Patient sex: M
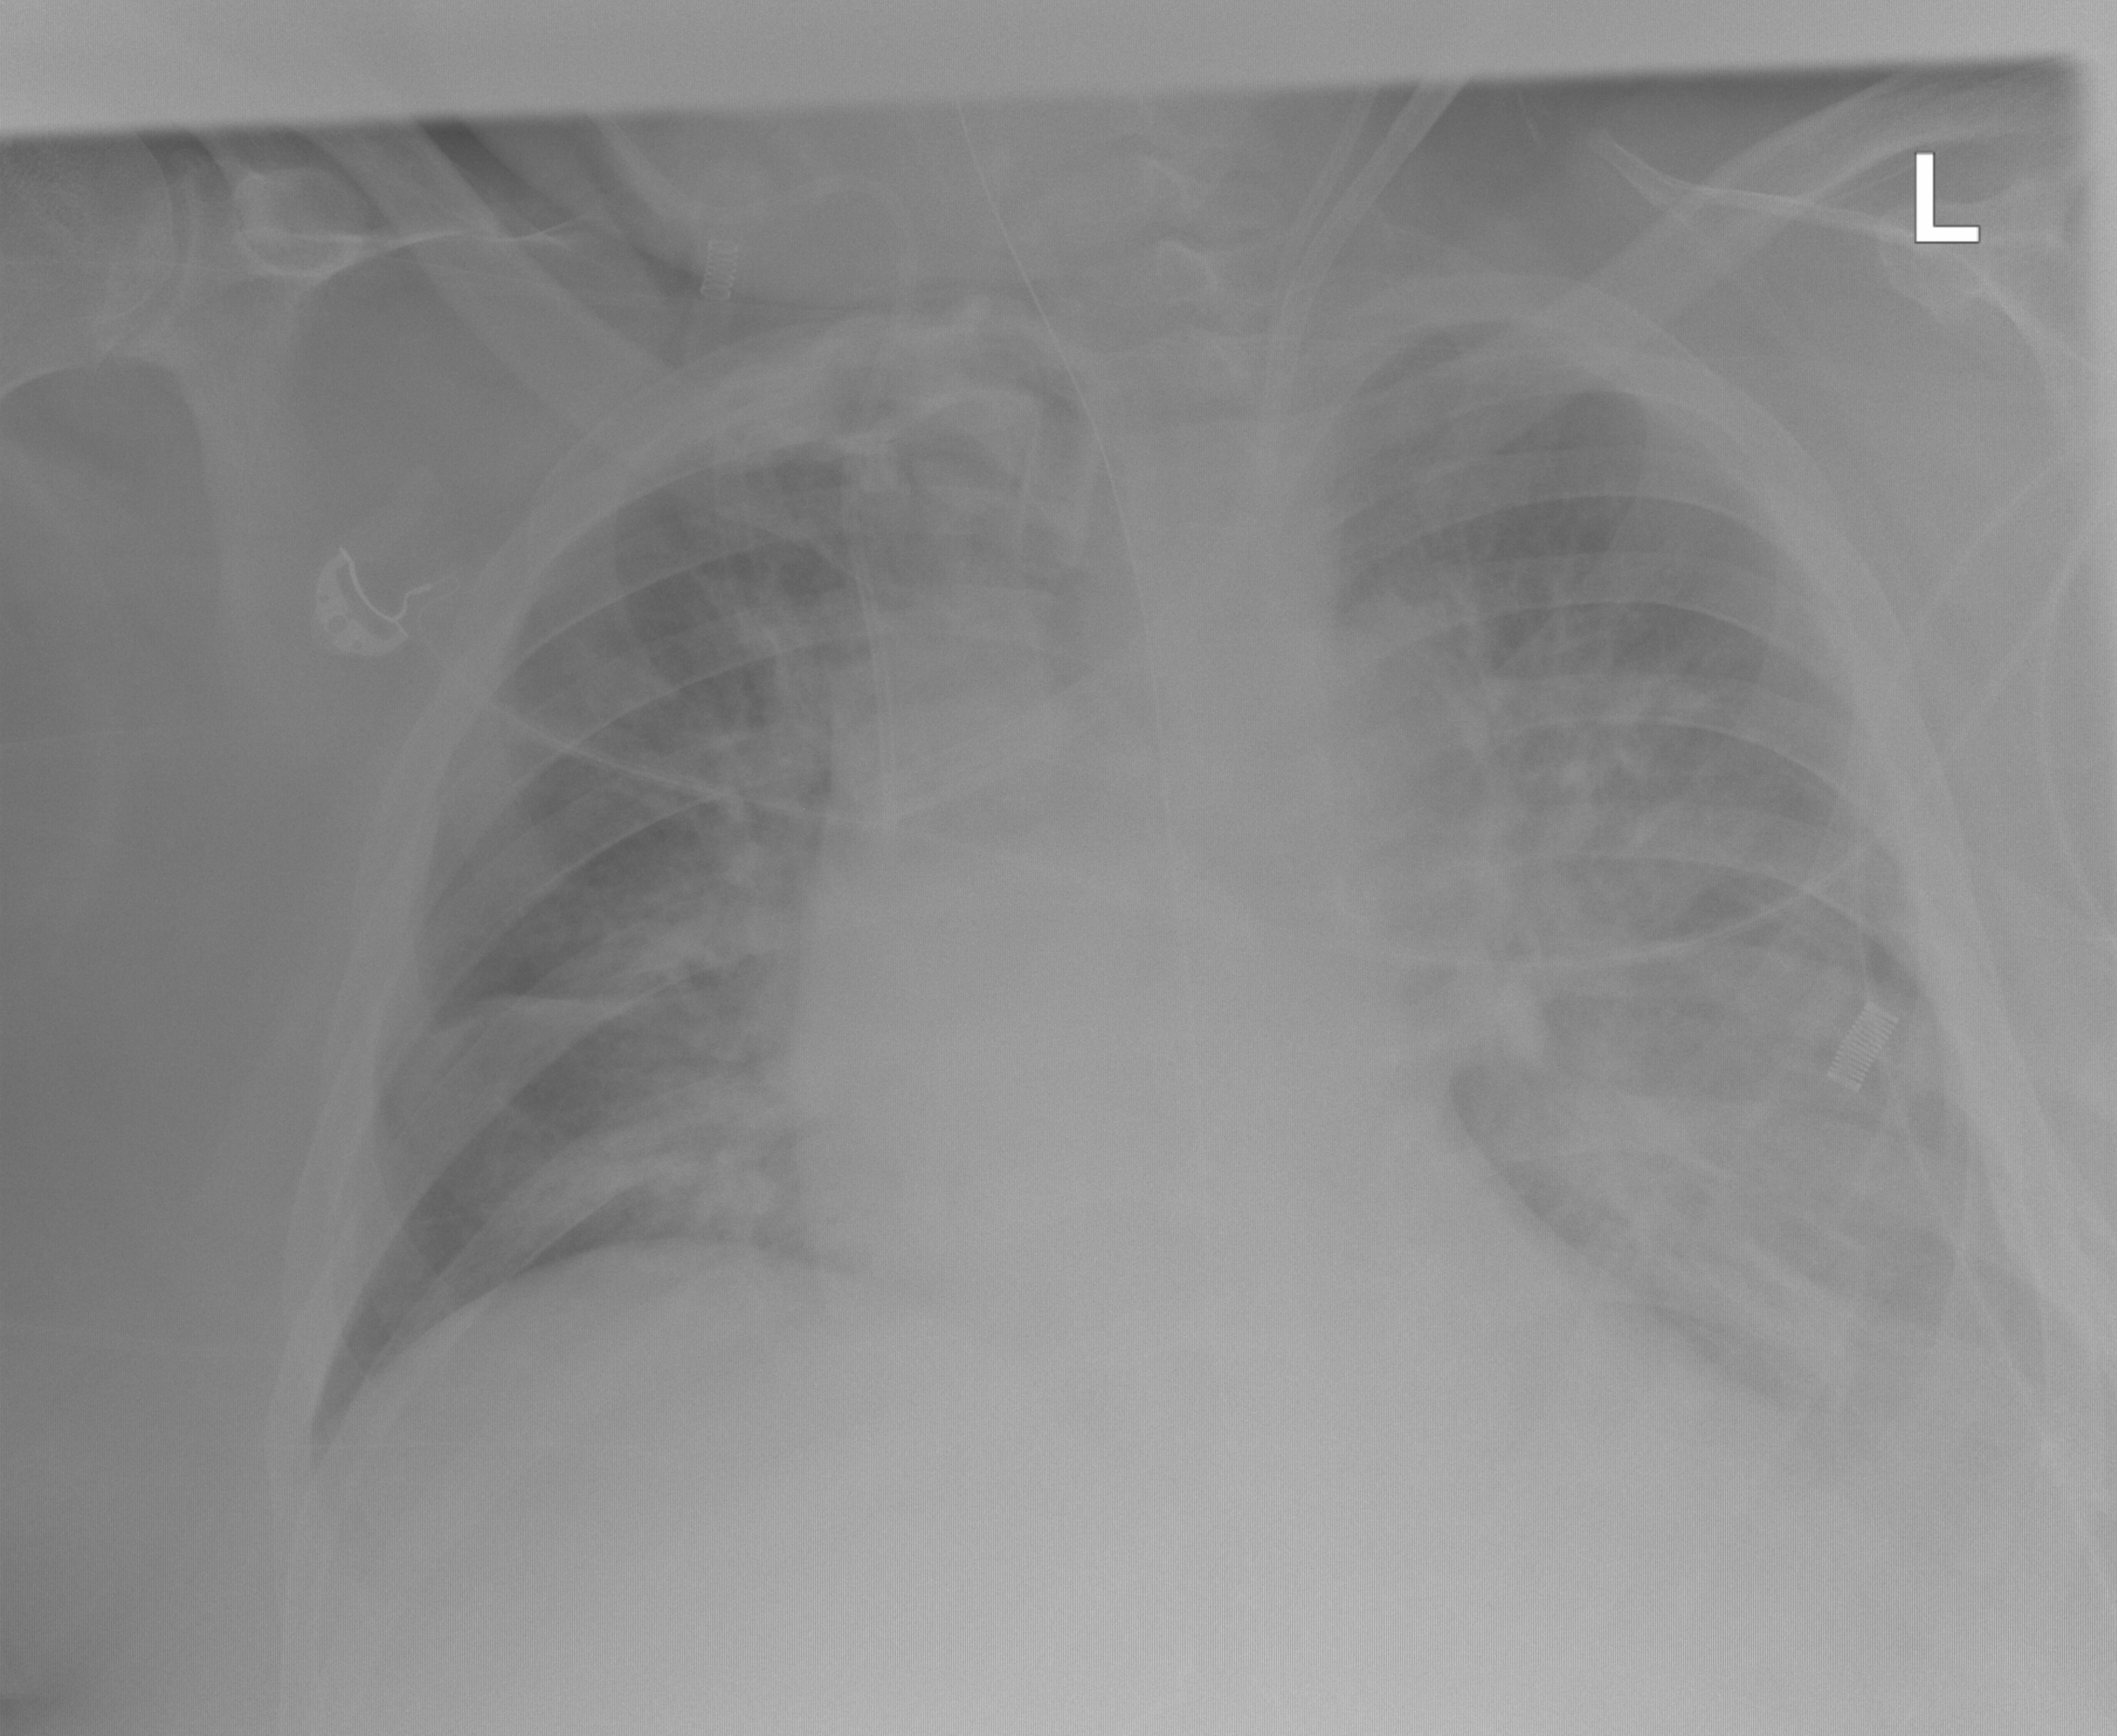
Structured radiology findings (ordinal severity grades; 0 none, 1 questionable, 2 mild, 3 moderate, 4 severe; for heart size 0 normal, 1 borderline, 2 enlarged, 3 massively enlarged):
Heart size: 0
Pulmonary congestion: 2
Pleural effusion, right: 0
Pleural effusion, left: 3
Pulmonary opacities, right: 2
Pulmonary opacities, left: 3
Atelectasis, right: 2
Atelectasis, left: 2